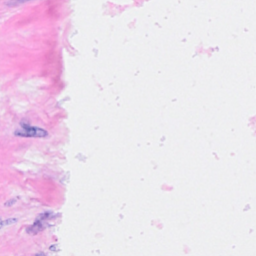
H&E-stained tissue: Breast